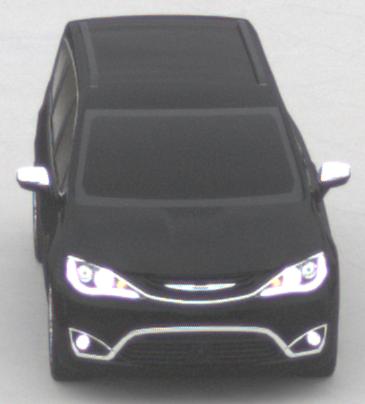
Make: Chrysler
Model: Pacifica
Detailed model: -
Model produced from: 2016
Model produced until: 2020
Doors: 5
Color: black
Road condition: dry road
Daytime: midday
Contrast: low contrast